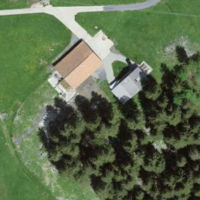
EUNIS habitat code: 26
Species observed at this site:
Adenostyles alpina
Lamium maculatum